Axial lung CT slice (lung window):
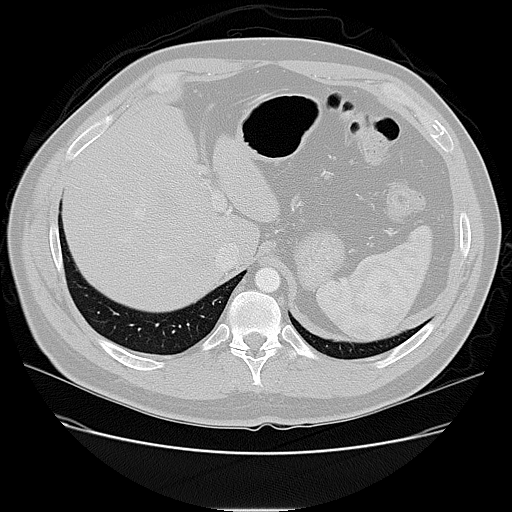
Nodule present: no